Question: I am struggling to apply a nine patch to a image in android.I dint find android documentation that explanatory.Following is the image that i want to apply a nine patch.I dont have proper understanding of nine patch as i am a newbie to android.The saw like structure is getting stretched on larger screen sizes.If some one could provide nice useful links on how to create nine patch in android would be great help.Isnt there any app or tool that automatically creates a nine patch on images?Also can we apply a nine patch on a circular image?

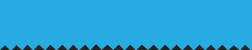
Answer: Google is your friend
Check out these tutorials:
<URL>
<URL>